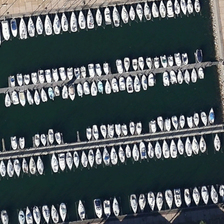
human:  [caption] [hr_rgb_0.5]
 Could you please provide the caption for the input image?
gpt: many white ships are parked in the harbor .

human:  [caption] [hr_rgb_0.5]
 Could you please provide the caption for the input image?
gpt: some trees were planted around the harbour .

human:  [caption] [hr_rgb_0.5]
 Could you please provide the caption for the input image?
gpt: many white ships are parked in the harbor .

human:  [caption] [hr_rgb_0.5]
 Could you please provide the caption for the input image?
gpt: some trees were planted around the harbour .

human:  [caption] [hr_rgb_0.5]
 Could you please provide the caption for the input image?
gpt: many white ships are parked in the harbor .